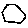
Label: hexagon